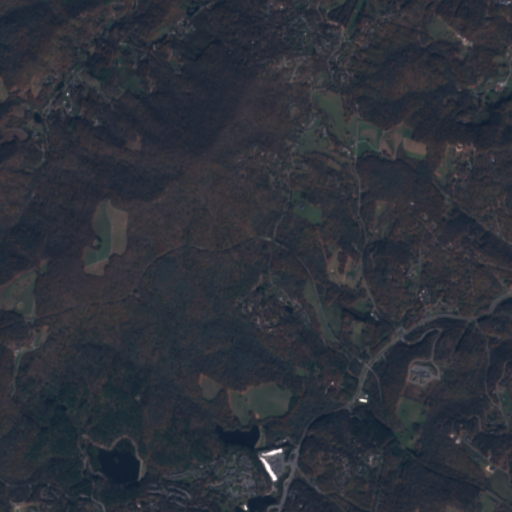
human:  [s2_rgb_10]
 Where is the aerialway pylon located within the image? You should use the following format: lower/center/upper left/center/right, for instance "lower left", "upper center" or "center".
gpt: The aerialway pylon is located in the upper right of the image.
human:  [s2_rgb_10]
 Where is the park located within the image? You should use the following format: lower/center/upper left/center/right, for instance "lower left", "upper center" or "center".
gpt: The park is located in the right of the image.
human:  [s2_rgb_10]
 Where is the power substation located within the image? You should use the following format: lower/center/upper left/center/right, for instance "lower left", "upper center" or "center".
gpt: The power substation is located in the lower center of the image.
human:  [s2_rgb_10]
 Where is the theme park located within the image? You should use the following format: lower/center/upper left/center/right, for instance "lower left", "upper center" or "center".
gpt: The theme park is located in the upper right of the image.
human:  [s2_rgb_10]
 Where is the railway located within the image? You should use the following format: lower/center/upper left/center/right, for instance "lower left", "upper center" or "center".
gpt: The railway is located in the upper right of the image.
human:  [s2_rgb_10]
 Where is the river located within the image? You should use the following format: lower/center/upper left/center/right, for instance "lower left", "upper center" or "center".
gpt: The river is located in the lower right of the image.
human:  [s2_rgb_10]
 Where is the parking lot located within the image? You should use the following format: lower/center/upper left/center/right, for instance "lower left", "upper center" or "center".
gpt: There is no parking lot in the image.